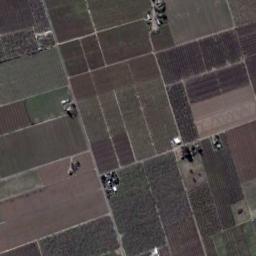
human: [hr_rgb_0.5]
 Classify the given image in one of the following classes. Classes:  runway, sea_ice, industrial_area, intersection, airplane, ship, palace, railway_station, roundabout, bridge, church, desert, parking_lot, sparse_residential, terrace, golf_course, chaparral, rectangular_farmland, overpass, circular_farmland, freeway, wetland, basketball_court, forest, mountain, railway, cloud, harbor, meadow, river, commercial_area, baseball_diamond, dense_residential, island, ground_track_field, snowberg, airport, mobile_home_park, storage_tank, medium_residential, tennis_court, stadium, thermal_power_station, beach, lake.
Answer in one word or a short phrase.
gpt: rectangular_farmland